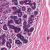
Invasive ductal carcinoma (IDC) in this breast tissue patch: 0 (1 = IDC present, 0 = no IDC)